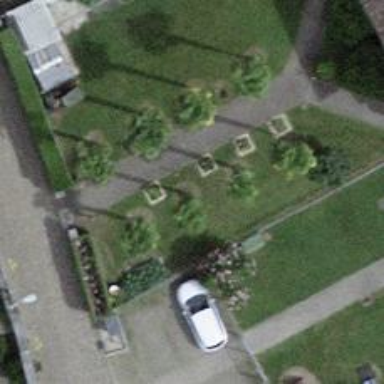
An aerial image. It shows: Evergreen tree.